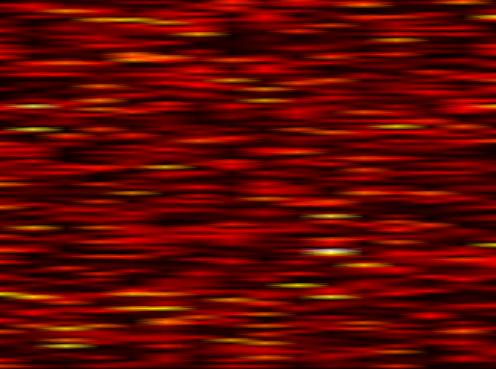
Label: FBMC